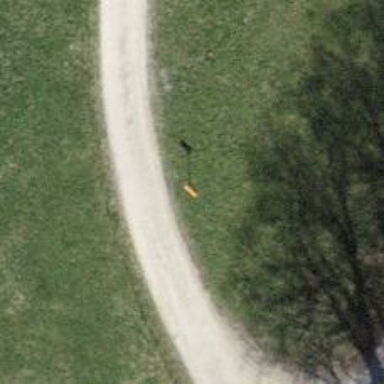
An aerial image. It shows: Pole with roof covering.